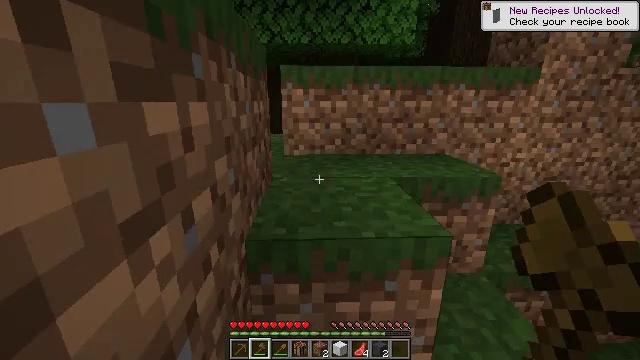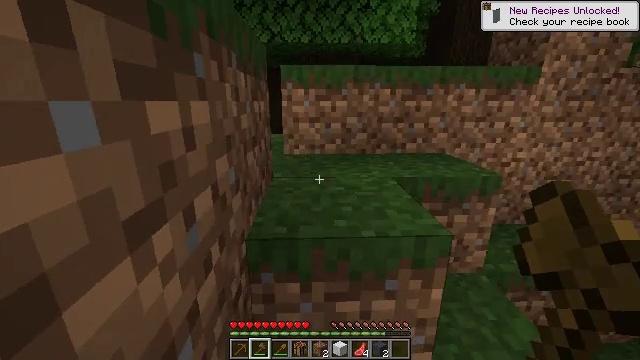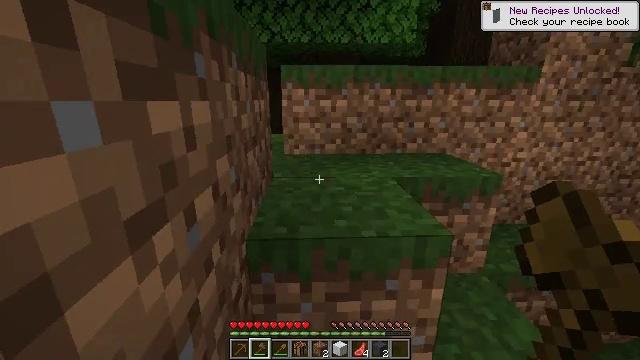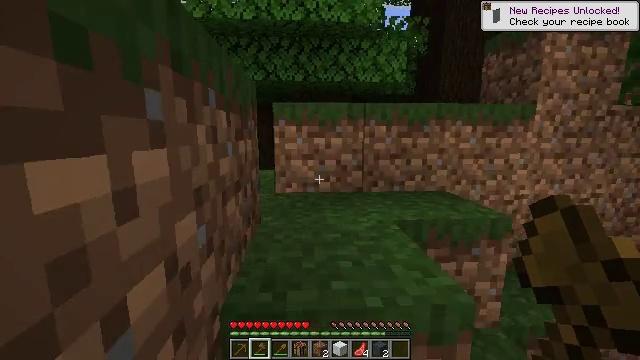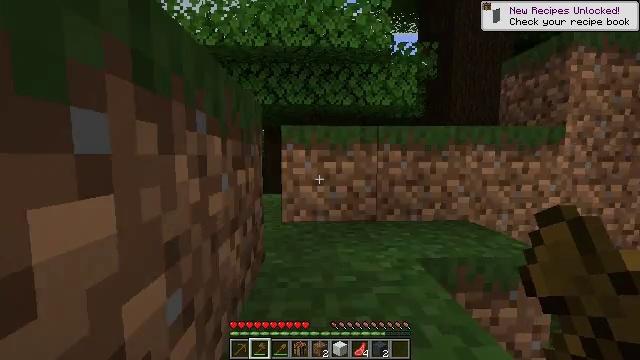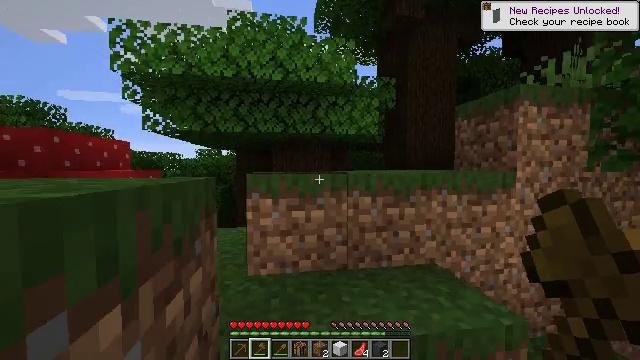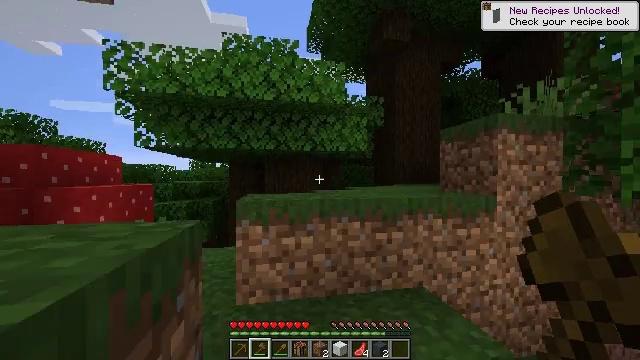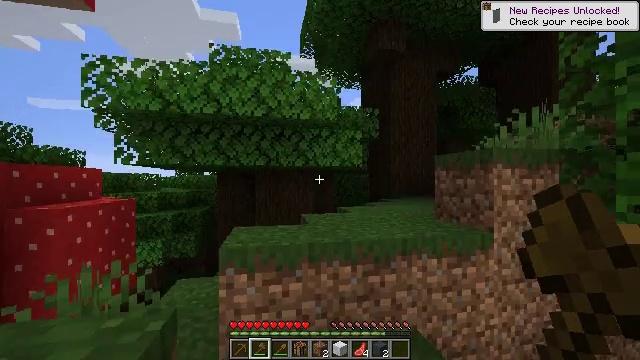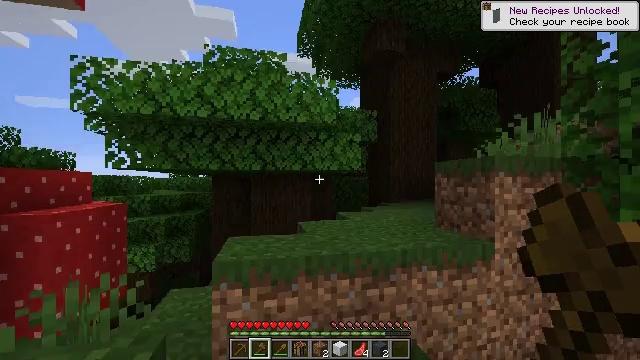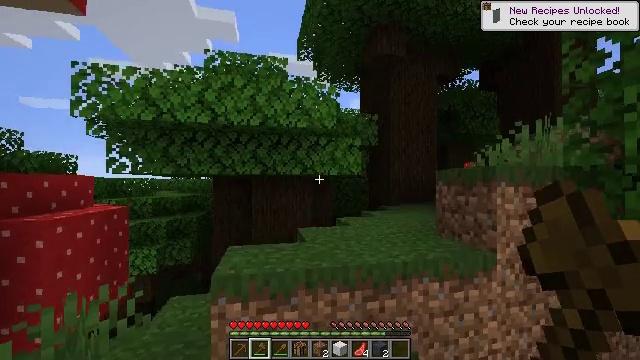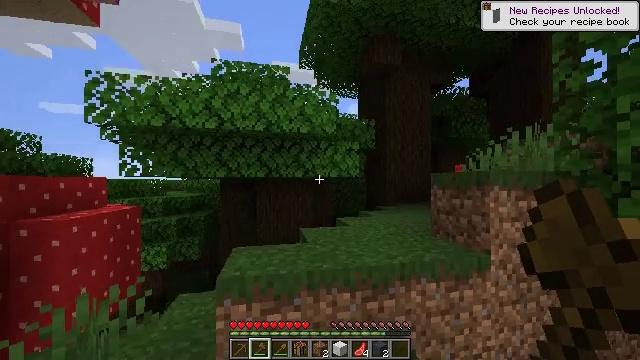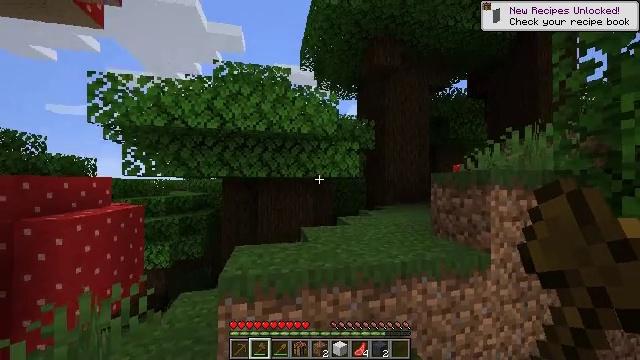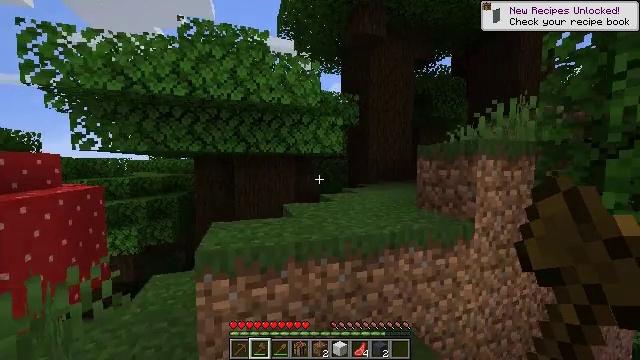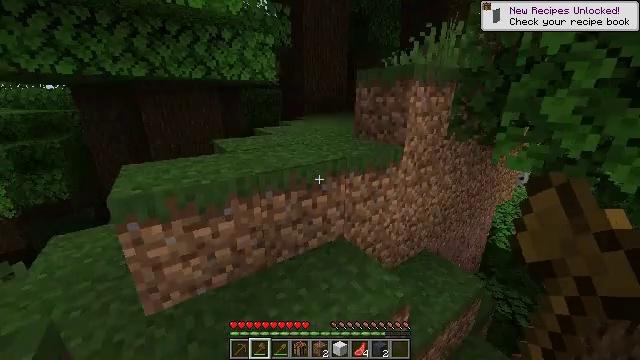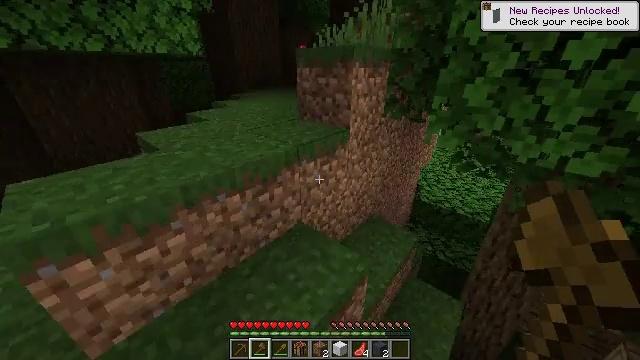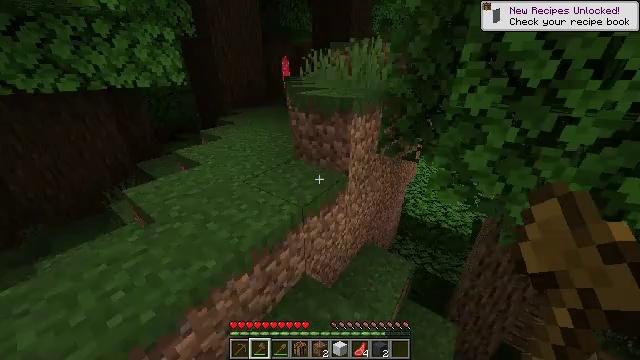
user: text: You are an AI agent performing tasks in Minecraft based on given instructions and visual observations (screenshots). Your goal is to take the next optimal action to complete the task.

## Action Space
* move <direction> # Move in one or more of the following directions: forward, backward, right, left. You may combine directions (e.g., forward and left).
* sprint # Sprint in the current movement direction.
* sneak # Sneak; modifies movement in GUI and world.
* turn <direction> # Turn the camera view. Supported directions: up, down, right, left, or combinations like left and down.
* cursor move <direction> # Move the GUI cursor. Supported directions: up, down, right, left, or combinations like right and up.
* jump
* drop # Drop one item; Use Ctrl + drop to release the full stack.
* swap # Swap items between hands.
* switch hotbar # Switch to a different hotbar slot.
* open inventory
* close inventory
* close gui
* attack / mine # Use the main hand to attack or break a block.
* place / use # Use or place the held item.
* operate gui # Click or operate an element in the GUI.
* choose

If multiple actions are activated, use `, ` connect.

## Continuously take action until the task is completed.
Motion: motion action
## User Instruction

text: Harvest the peony for decoration.
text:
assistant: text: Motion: no_op
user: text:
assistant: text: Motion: move forward
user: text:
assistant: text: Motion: move forward, turn right and up
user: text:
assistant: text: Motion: move forward, sprint, turn left and up
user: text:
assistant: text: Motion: move forward, sprint, turn right and up, jump
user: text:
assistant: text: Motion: move forward, sprint, turn right and up, jump
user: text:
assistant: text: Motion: move forward, sprint, turn right, jump
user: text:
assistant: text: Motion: move forward and move left, sprint
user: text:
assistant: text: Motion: move forward and move left, sprint
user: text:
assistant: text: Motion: move forward and move left, sprint
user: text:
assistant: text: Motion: move forward and move left, sprint
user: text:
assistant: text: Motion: move forward and move left, sprint, turn right and down
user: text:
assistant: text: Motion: move forward and move left, sprint, turn right and down
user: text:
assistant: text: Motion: move forward and move left, sprint, turn right and down, jump
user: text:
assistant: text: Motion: move forward and move left, sprint, turn right, jump
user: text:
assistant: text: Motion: move forward and move left, sprint, turn up, jump
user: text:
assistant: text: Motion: move forward and move left, sprint, jump
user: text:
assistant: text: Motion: move forward and move left, sprint, turn up
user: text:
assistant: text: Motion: move forward and move left, sprint, turn up
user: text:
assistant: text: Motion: move forward and move left, sprint, turn up
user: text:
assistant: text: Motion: move forward and move left, sprint, turn right and up
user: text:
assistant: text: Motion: move forward and move left, sprint, turn right and up
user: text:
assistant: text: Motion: move forward, sprint, turn right and up
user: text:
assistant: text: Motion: move forward, sprint, turn right
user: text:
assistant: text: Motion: move forward, sprint
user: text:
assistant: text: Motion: move forward, sprint
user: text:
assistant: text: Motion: move forward and move left, sprint
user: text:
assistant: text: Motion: move forward and move left, sprint
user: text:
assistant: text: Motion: move forward and move left, sprint
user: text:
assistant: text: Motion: move forward and move left, sprint